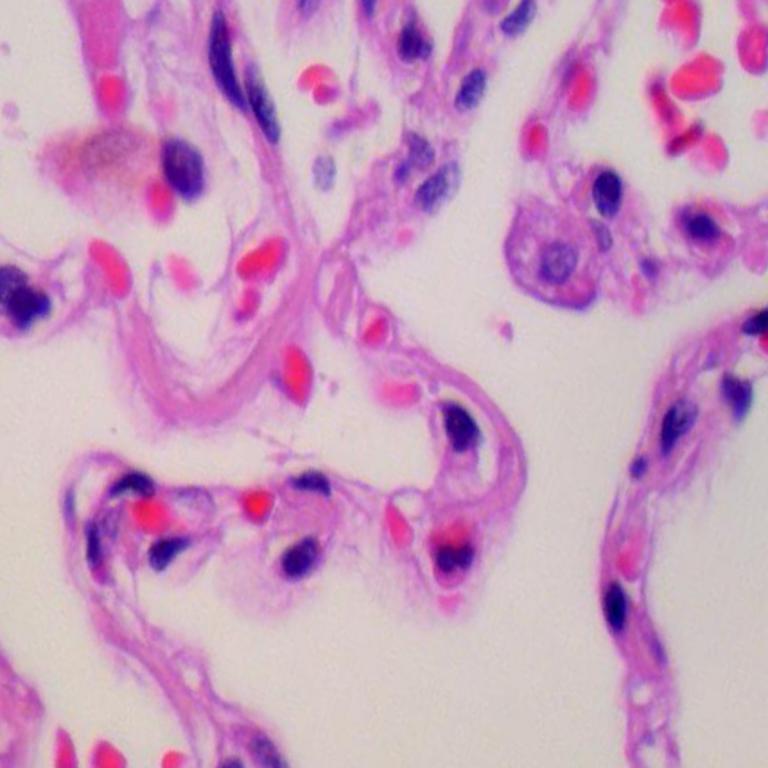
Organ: lung
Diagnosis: benign